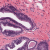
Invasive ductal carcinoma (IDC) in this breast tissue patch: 0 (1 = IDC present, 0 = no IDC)